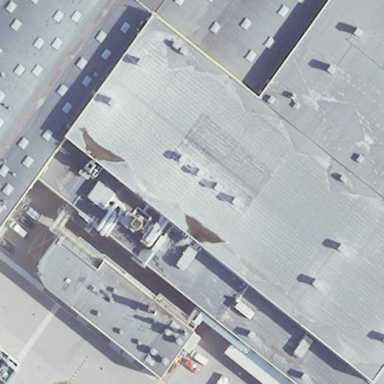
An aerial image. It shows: Industrial building.